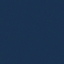
Label: SeaLake